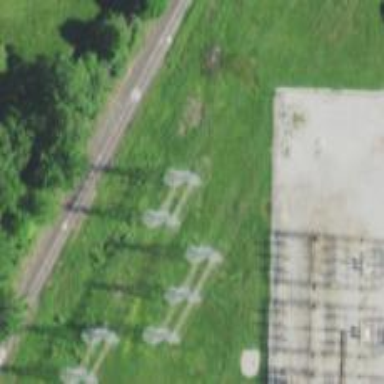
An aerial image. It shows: Lattice structure tower used for power distribution.